Field crop: maize
Growth stage: 2
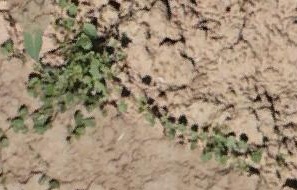
Species: convolvulus